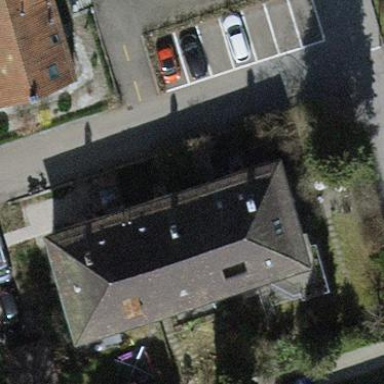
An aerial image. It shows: Building with tiled roof.